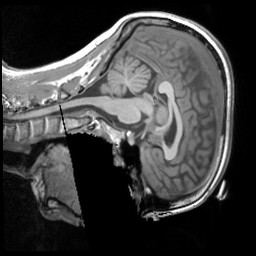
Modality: T1w
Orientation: sagittal
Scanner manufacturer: siemens
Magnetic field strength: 3 T
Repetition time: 1.9 s
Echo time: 0.00267 s